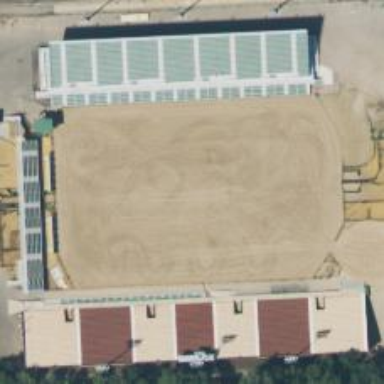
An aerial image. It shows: Stadium used for equestrian sports.